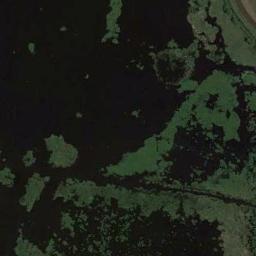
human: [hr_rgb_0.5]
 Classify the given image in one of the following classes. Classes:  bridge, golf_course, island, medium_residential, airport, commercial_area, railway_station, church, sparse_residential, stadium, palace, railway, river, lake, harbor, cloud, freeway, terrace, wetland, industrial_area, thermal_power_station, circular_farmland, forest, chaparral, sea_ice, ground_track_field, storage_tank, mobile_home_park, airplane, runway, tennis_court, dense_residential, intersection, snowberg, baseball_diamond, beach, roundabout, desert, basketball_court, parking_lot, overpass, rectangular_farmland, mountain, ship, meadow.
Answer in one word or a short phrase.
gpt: wetland